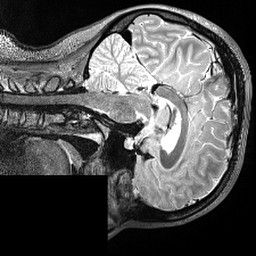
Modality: T2w
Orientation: sagittal
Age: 25
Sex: female